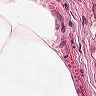
Metastatic tissue present: no